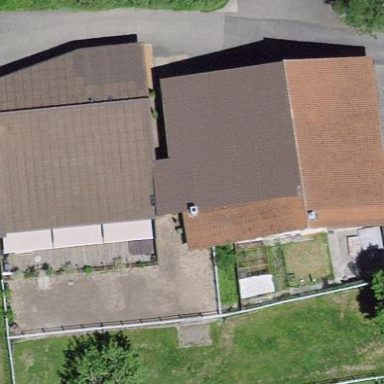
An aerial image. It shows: Farm building.